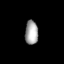
Tissue: lung
Cell type: Endothelial cells
Senescence score: 0.5471
Nuclear area (px): 307
Mean DAPI intensity: 164.244